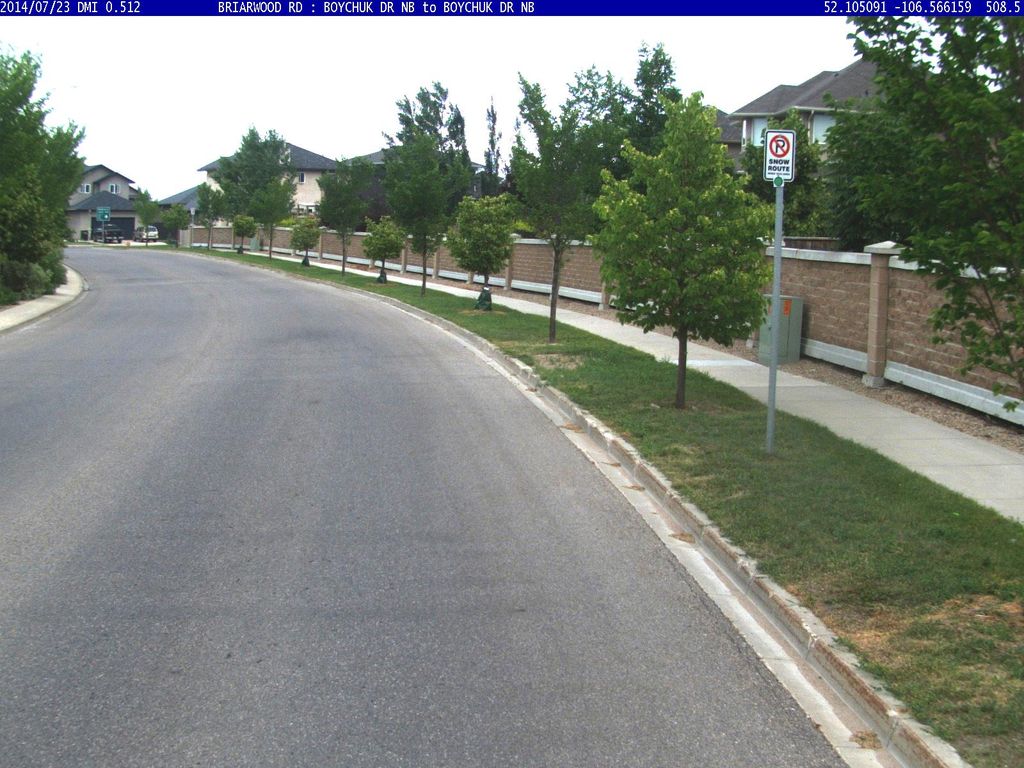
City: saskatoon